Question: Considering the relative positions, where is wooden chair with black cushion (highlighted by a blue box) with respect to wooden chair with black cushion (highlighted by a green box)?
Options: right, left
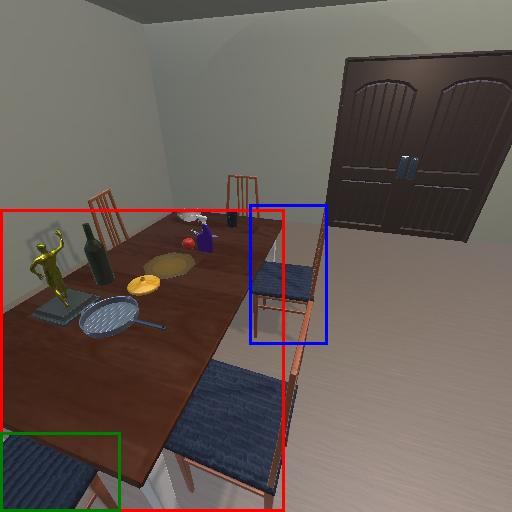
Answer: right